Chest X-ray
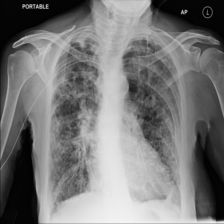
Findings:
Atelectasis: negative
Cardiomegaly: negative
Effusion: negative
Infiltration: positive
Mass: negative
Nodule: negative
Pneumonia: negative
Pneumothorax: negative
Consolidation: negative
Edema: negative
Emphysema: negative
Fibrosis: negative
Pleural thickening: positive
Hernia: negative